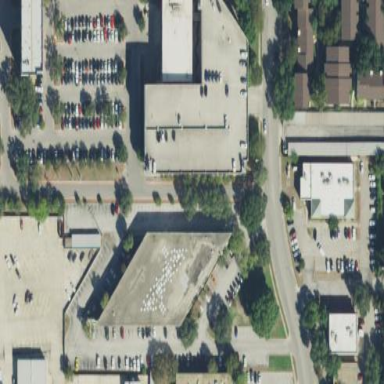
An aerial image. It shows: Multi-storey parking building.